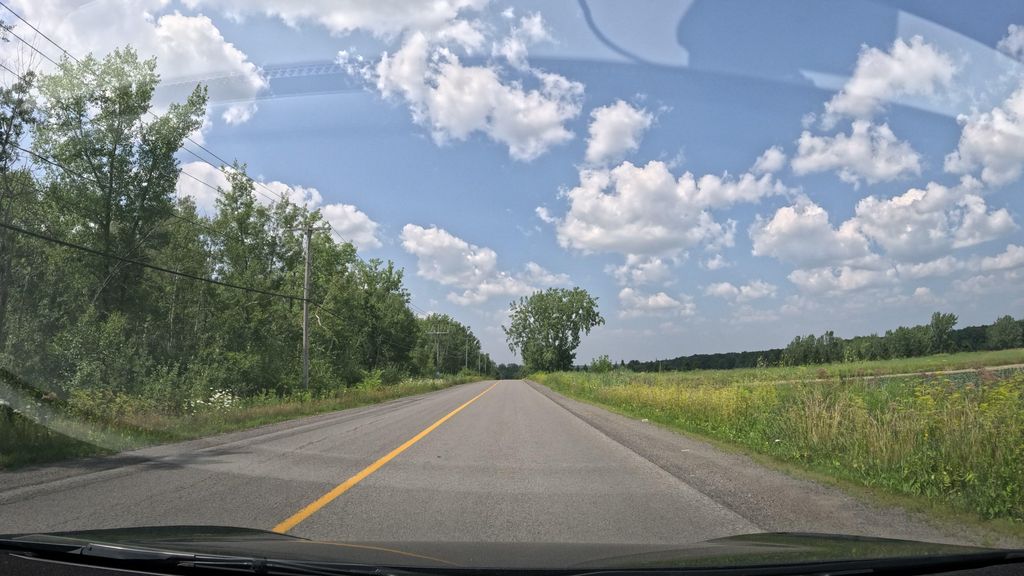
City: montreal